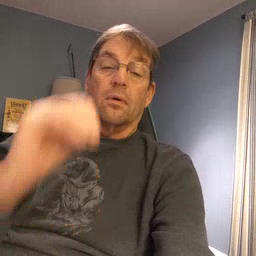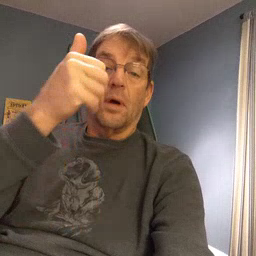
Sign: tomorrow